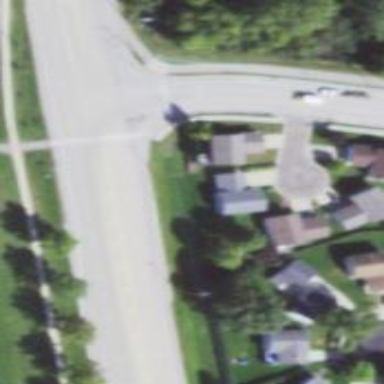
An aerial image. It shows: Marked footway crossing with zebra road marking.